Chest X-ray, AP view. Patient: 55 years old, sex M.
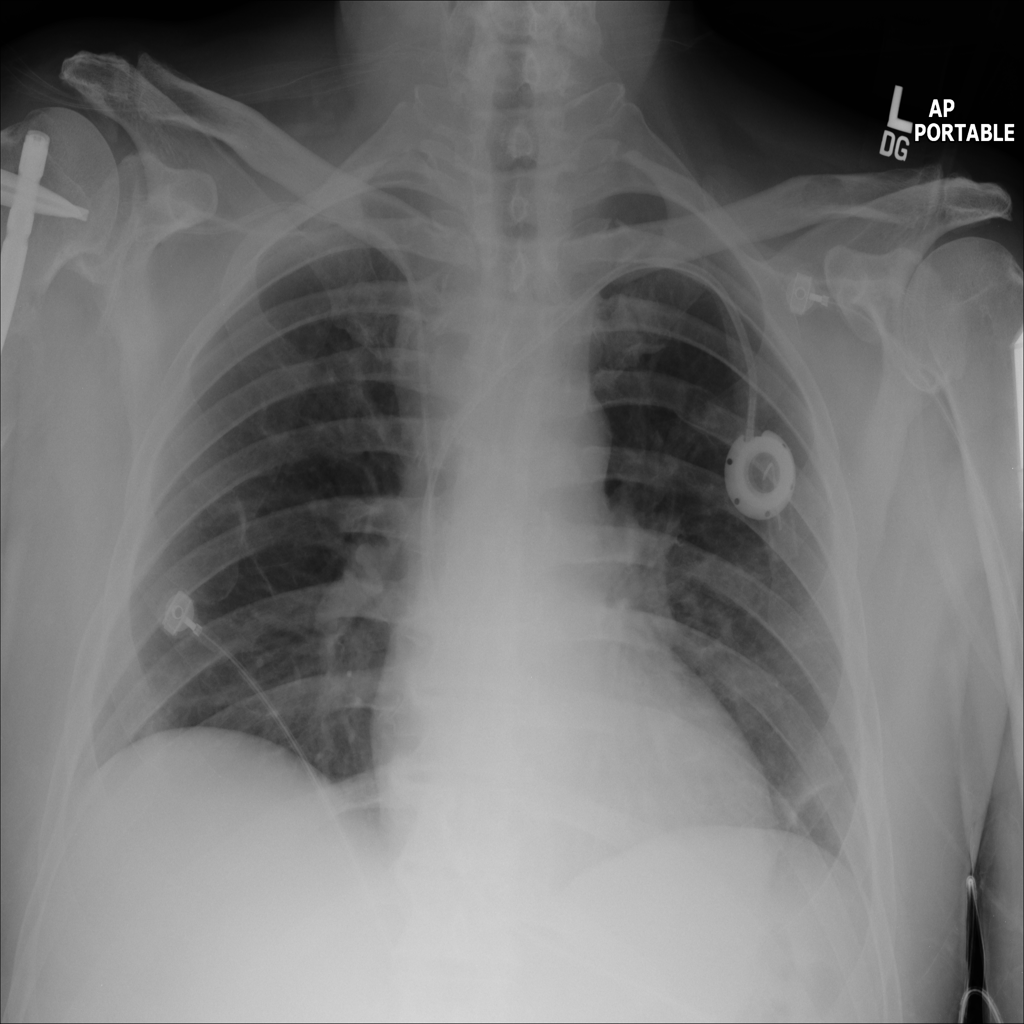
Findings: No Finding